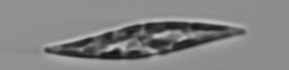
Label: Pleurosigma